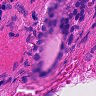
Metastatic tissue present: yes